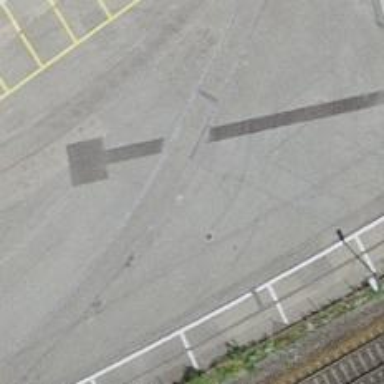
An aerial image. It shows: Level crossing along the railway.